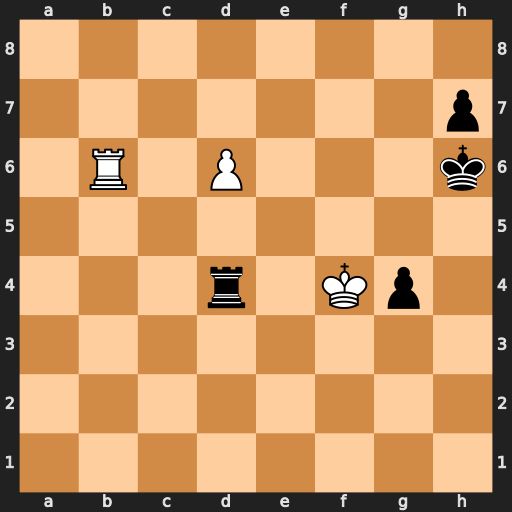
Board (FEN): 8/7p/1R1P3k/8/3r1Kp1/8/8/8
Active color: w
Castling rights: -
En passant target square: -
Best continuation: Ke5 Rd2 d7+ Kg7 Rd6